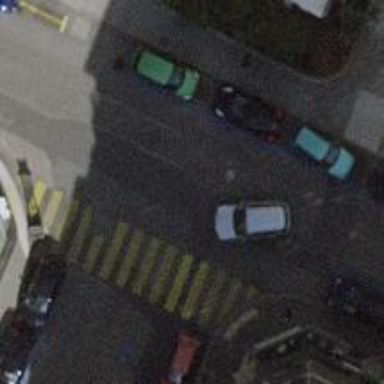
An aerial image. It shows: Unmarked road crossing.